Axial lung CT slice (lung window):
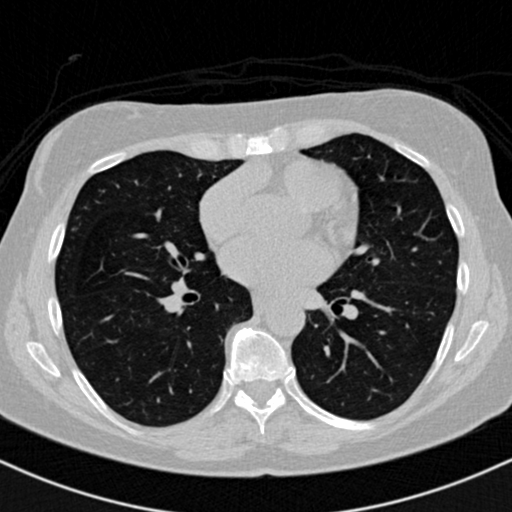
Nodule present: no